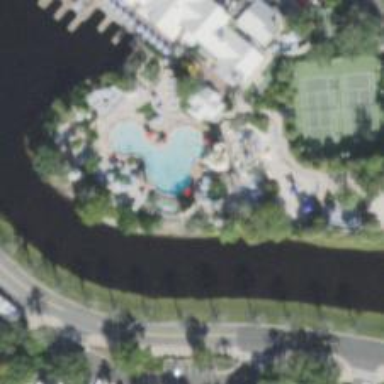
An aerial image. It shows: Water slide attraction.